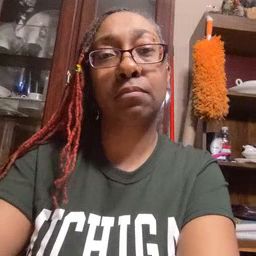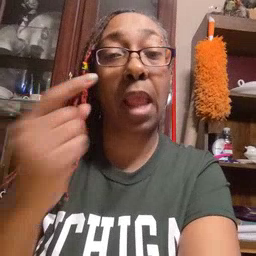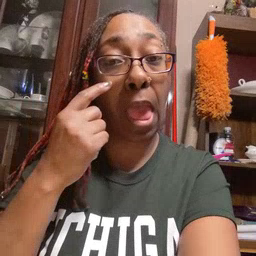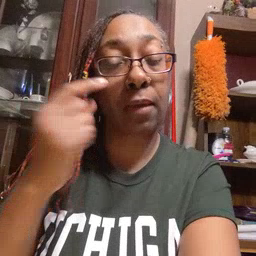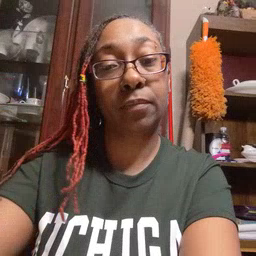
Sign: eye